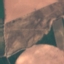
Label: AnnualCrop